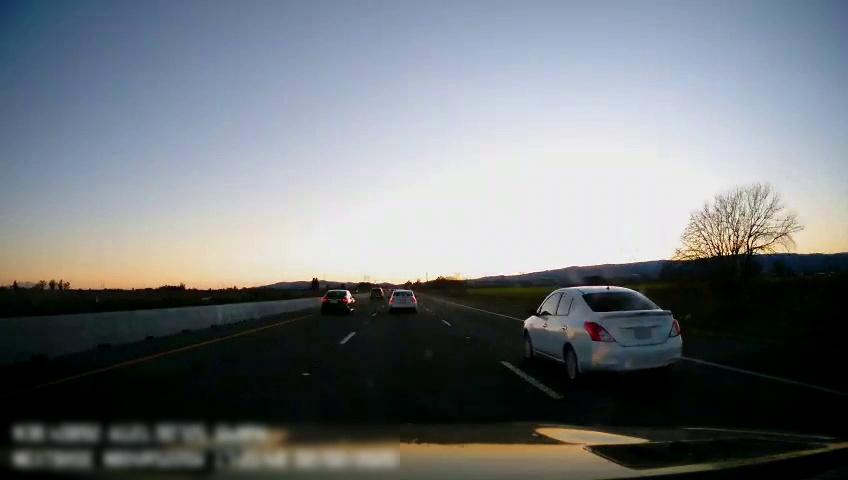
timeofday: Day
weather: Sunny
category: Drivable Space
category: Vehicles | Car
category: Vehicles | Car
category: Vehicles | SUV
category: Vehicles | Car
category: Lanes | Current Lane
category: Lanes | Current Lane
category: Lanes | Alternate Lane
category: Lanes | Alternate Lane